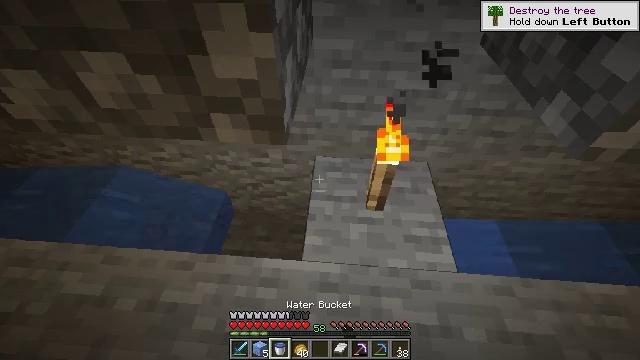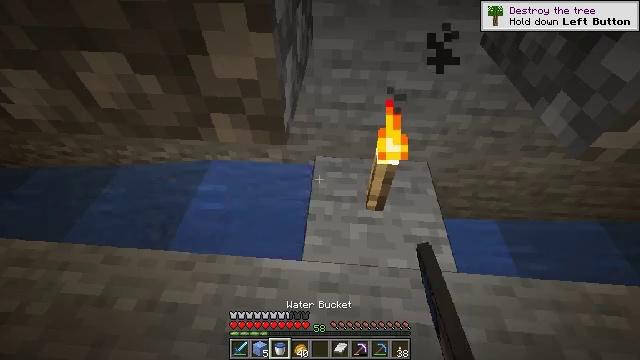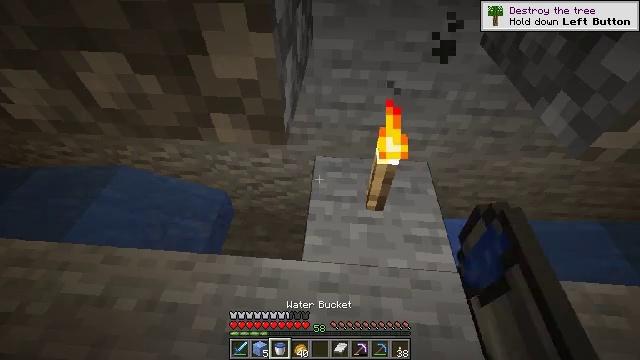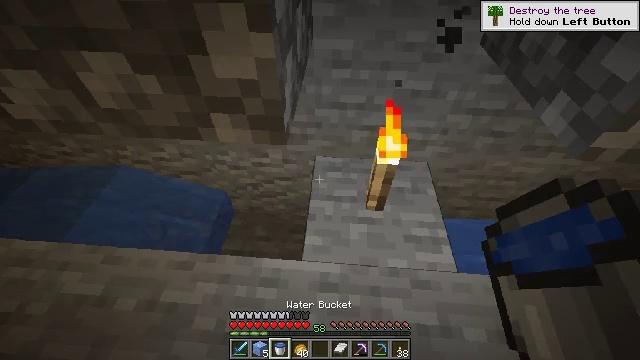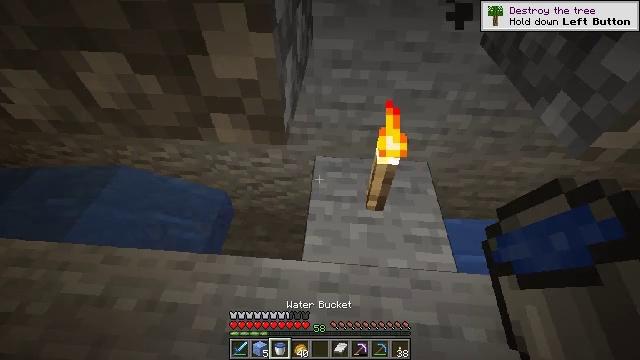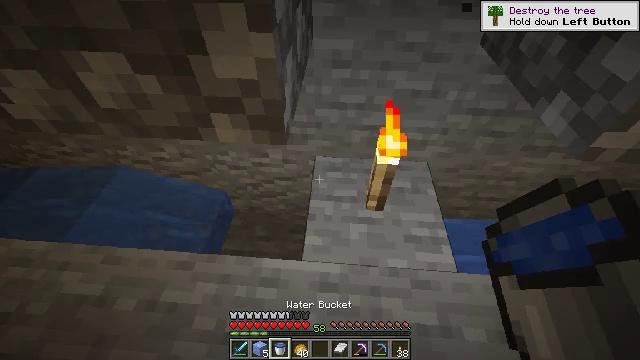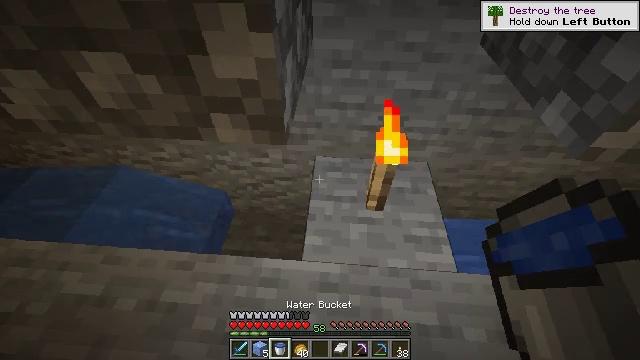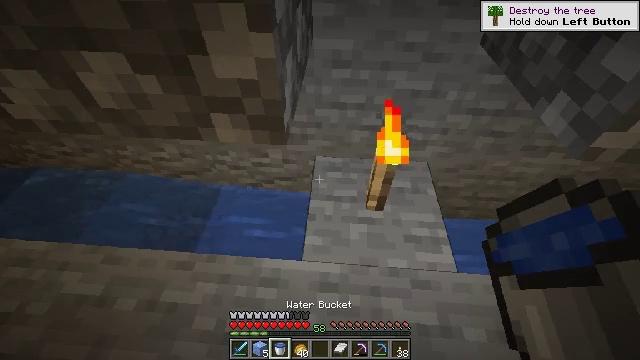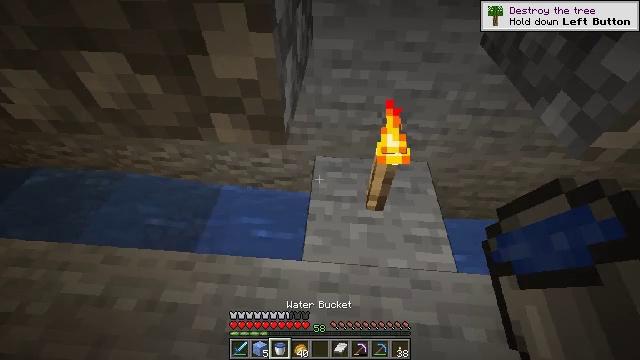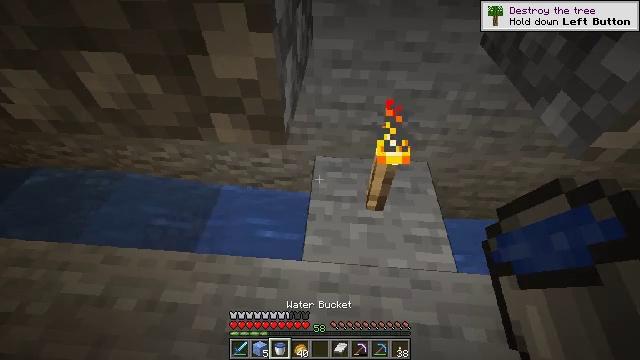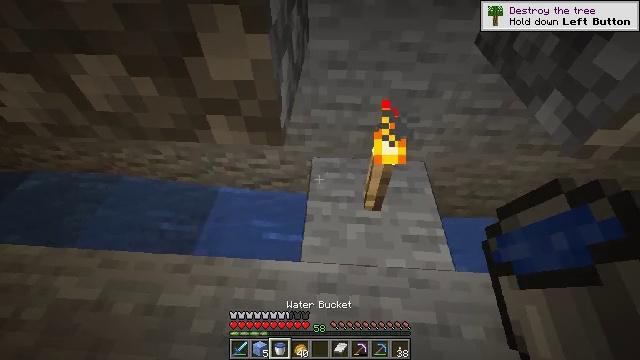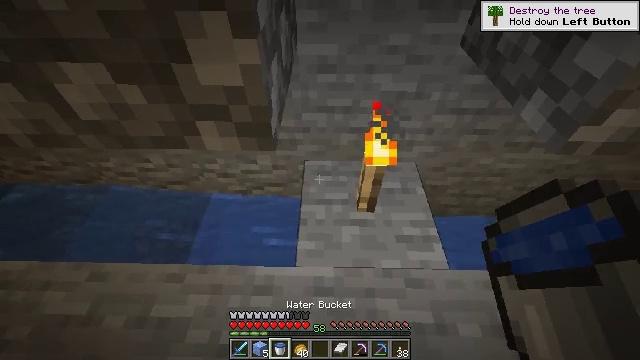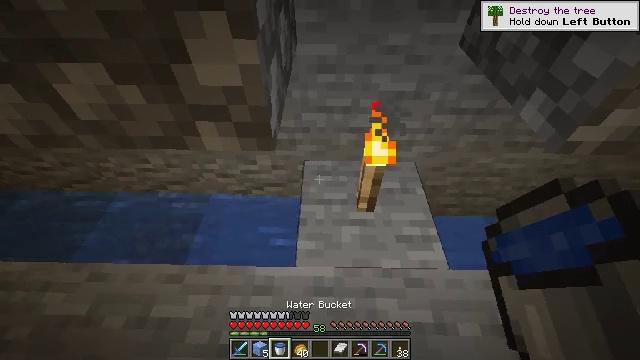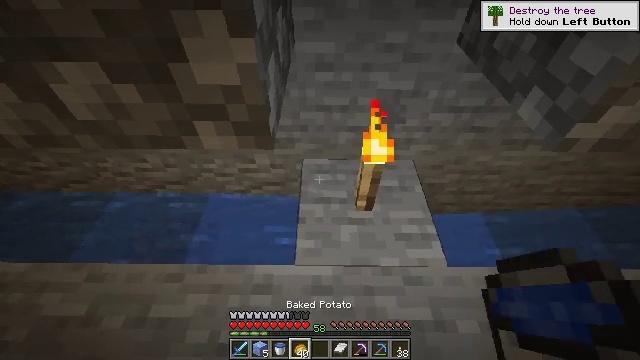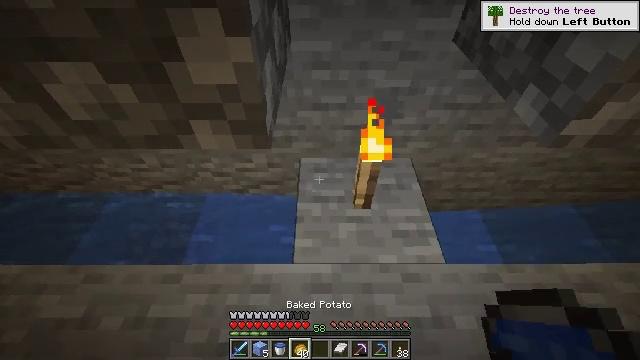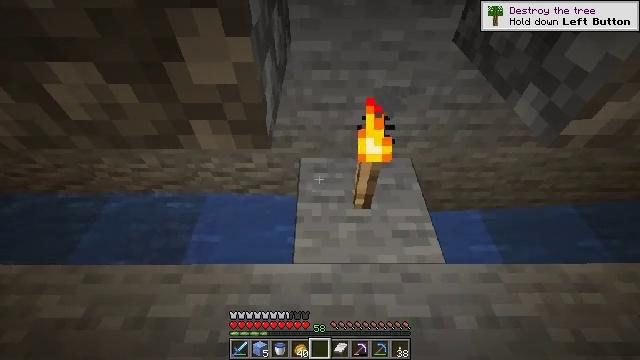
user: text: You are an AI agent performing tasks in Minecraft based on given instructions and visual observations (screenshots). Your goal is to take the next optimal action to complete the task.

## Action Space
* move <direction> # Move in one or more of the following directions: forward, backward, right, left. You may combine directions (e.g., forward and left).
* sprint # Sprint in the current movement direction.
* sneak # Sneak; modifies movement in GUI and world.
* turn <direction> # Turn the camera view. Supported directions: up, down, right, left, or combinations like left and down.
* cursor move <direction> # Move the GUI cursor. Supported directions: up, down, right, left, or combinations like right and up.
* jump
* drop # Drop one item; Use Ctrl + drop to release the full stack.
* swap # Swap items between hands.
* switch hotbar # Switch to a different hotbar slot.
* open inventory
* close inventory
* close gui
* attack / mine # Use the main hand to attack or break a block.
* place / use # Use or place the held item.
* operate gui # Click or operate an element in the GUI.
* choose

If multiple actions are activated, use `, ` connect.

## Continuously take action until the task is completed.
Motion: motion action
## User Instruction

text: Gather stone slabs for reuse.
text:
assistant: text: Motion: no_op
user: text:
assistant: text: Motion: no_op
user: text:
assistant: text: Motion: no_op
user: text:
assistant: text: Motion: no_op
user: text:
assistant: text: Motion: no_op
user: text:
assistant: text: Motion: no_op
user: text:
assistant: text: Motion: no_op
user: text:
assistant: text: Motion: no_op
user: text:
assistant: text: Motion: no_op
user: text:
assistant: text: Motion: no_op
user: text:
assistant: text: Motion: turn right
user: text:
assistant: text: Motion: no_op
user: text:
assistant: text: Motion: no_op
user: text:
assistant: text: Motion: no_op
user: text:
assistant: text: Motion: no_op
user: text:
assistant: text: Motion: no_op
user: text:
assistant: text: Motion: no_op
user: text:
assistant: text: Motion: no_op
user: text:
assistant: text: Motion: no_op
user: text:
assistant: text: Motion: no_op
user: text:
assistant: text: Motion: no_op
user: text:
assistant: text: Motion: no_op
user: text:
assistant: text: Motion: no_op
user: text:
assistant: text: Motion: no_op
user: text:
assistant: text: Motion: turn up
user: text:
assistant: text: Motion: turn up
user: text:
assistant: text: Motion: turn up
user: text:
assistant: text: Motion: turn up
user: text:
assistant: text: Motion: no_op
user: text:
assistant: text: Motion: no_op